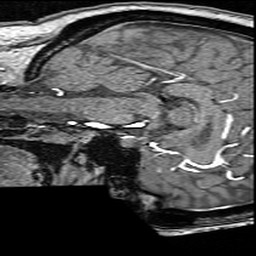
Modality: angio
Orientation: sagittal
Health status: ill
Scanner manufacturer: siemens
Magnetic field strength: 3 T
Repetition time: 0.023 s
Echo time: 0.00418 s